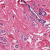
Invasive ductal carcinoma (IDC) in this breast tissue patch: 0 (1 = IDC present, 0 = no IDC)